Question: How can I break up and iterate through the JSON array pictured below?
I am making an AJAX web app and I need to serialize an array of objects in Javascript and put them in a url to pass to a php script. This is all going fine and the php script recieves the JSON like so..
'''
$passed = $_GET['result'];
if(isset($passed)){
$passed = str_replace("undefined" , " " , $passed); /*had to add this to remove the undefined value*/
$json = json_decode(stripslashes($passed));
echo"<br/>";
var_dump($json ); //this is working and dumps an array
}
'''
When I call var_dump on the decoded JSON I echo an output like so...
'array(1) { [0]=> object(stdClass)#70 (2) { ["itemCount"]=> int(0) ["ItemArray"]=> array(2) { [0]=> object(stdClass)#86 (6) { ["itemPosition"]=> int(0) ["planPosition"]=> int(0) ["Name"]=> string(5) "dsfsd" ["Description"]=> string(3) "sdf" ["Price"]=> string(0) "" ["Unit"]=> string(0) "" } [1]=> object(stdClass)#85 (6) { ["itemPosition"]=> int(1) ["planPosition"]=> int(0) ["Name"]=> string(4) "fdad" ["Description"]=> string(3) "sdf" ["Price"]=> string(0) "" ["Unit"]=> string(0) "" } } } }'
This is the JSON I am receiving. It seems like some of the pairs don't have names? How can I access elements in this Array?
Thanks alot guys

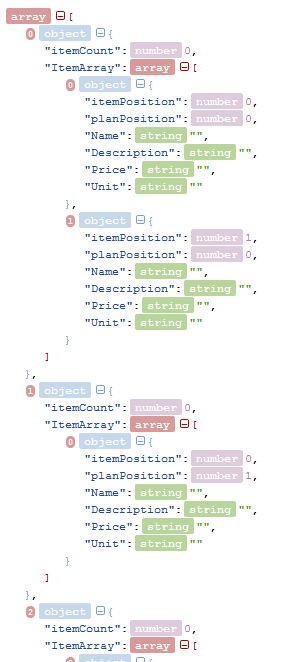
Answer: Some of these elements are coming back as 'stdClass' objects as you can see in the 'var_dump' output. You can get at the attributes with the standard object notation, for example, with your '$json' variable:
'''
echo $json[0]->itemCount; // 0
echo $json[0]->itemArray[0]->itemPostion; // 0
'''
You can also iterate over stdClass instances just like any PHP object, you'll be looping through the public data members, so again with your '$json':
'''
foreach(echo $json[0]->itemArray[0] as $key => $value)
echo 'key: ' . $key . ', value: ' . $value . PHP_EOL;
'''
will loop through that first object, 'echo'ing out the member names and values of the object.